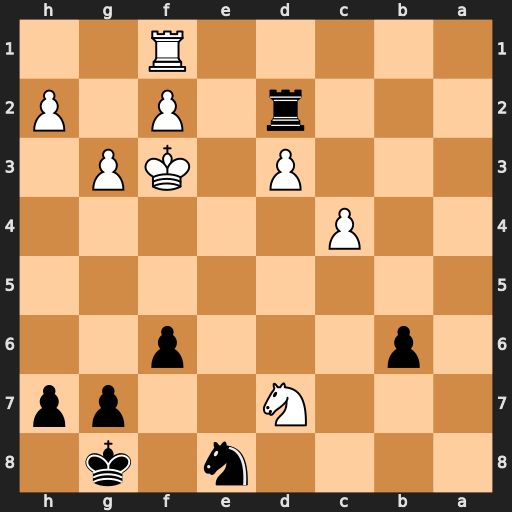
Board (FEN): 4n1k1/3N2pp/1p3p2/8/2P5/3P1KP1/3r1P1P/5R2
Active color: b
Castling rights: -
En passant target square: -
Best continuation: Rxd3+ Kg2 Rxd7